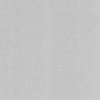
Label: dusty